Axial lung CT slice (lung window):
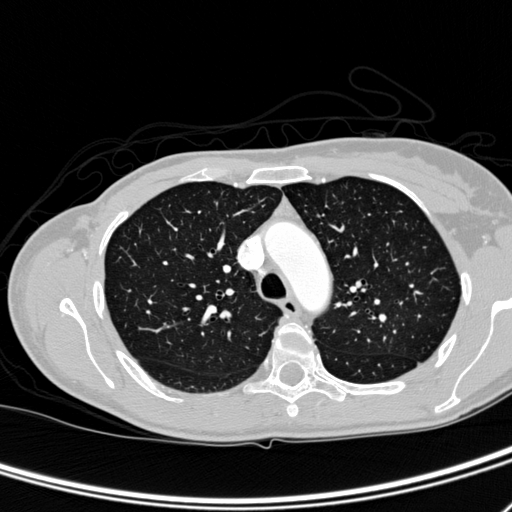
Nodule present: no